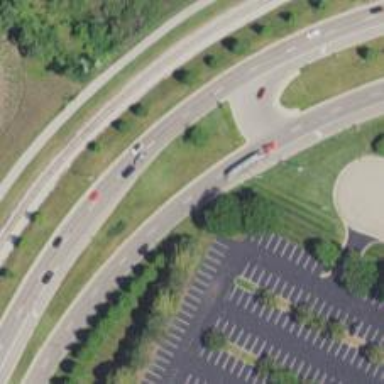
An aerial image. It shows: Trunk highway.